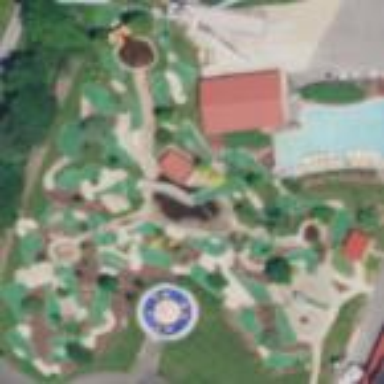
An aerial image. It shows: Miniature golf course.